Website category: sports
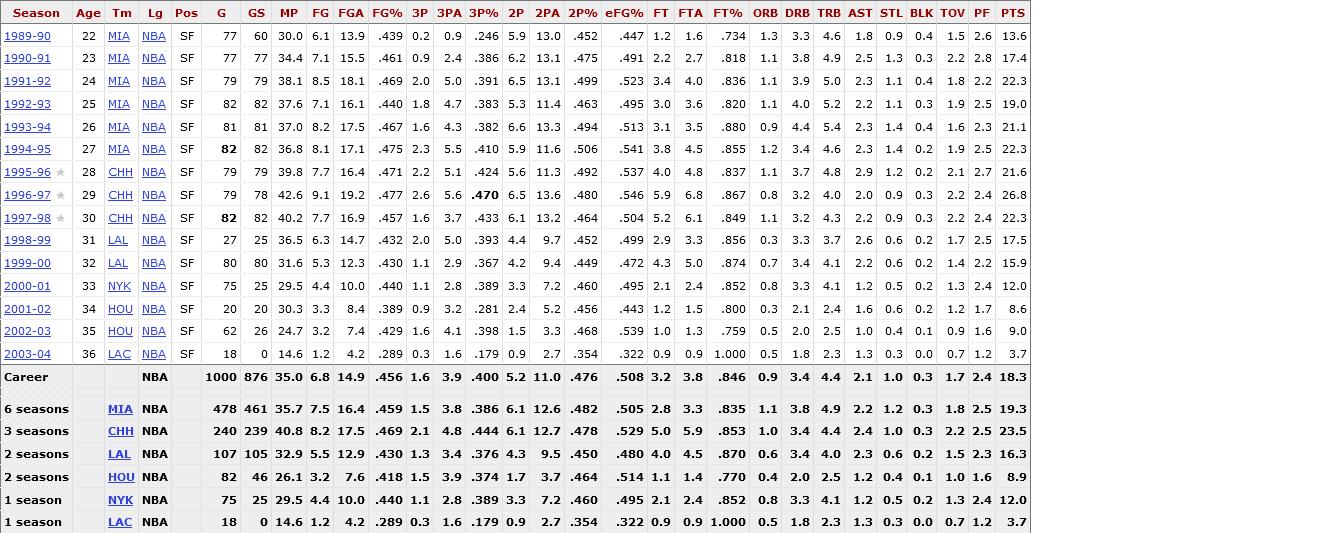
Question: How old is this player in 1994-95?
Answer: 27

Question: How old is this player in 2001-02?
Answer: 34

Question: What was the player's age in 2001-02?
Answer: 34

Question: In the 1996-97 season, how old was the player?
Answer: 29

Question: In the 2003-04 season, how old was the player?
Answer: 36

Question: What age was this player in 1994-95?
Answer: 27

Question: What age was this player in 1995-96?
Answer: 28

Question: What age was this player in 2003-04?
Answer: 36

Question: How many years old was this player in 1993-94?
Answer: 26

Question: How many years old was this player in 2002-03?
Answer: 35

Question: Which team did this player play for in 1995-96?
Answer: CHH

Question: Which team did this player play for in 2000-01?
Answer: NYK

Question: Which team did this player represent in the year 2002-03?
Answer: HOU

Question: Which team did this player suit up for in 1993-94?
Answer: MIA

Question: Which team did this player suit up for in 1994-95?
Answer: MIA

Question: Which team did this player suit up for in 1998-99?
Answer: LAL

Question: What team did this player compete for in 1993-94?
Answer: MIA

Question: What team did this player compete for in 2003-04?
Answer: LAC

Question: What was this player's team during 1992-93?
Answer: MIA

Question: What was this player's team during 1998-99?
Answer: LAL

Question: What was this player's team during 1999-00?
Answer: LAL

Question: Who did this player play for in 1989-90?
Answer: MIA

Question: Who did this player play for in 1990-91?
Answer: MIA

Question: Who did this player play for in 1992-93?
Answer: MIA

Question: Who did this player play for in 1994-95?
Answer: MIA

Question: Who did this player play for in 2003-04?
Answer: LAC

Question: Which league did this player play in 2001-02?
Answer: NBA

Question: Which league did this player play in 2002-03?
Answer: NBA

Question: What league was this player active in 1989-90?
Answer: NBA

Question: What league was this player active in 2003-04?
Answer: NBA

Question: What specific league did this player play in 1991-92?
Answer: NBA

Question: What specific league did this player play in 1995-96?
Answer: NBA

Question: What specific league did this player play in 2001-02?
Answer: NBA

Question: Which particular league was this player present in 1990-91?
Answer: NBA

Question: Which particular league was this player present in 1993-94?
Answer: NBA

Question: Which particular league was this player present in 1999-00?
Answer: NBA

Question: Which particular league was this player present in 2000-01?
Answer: NBA

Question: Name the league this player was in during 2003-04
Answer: NBA

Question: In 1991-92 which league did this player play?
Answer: NBA

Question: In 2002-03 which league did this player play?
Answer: NBA

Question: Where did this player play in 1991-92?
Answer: NBA

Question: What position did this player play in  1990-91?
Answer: SF

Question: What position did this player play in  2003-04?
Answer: SF

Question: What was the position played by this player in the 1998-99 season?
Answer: SF

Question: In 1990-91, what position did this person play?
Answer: SF

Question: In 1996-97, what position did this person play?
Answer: SF

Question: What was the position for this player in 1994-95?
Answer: SF

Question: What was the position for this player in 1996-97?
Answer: SF

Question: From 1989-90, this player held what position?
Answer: SF

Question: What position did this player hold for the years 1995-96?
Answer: SF

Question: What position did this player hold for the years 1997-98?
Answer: SF

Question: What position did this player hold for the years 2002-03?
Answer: SF

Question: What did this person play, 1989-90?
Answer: SF

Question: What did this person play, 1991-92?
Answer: SF

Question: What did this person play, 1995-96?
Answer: SF

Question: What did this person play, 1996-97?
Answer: SF

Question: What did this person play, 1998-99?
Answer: SF

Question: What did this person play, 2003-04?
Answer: SF

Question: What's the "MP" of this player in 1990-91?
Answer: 34.4

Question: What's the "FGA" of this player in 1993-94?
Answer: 17.5

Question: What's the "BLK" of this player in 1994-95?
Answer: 0.2

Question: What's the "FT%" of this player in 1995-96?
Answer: .837

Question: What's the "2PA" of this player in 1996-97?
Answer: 13.6

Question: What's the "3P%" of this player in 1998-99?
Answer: .393